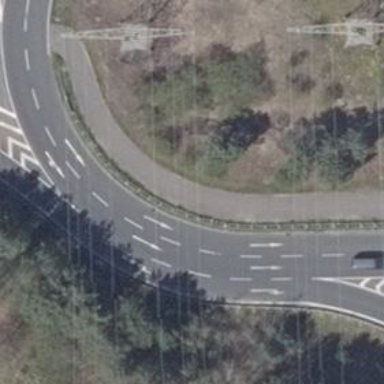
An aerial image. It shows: Circular junction on secondary road.